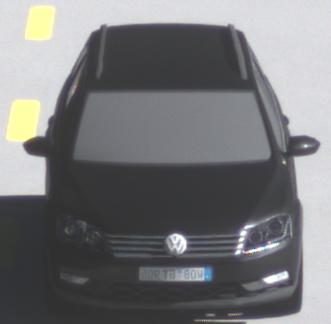
Make: VW
Model: Passat Alltrack 1.8 TSI
Detailed model: Passat (B7) Alltrack
Model produced from: 2012/03
Model produced until: 2013/06
Doors: 5
Color: black
Road condition: dry road
Daytime: morning or afternoon
Contrast: high contrast